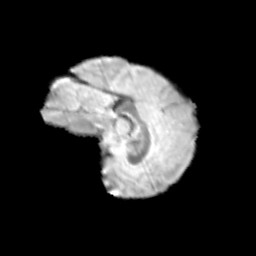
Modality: T2w
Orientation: sagittal
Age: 13
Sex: female
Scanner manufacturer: siemens
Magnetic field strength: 3 T
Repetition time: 3.8 s
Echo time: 0.07 s